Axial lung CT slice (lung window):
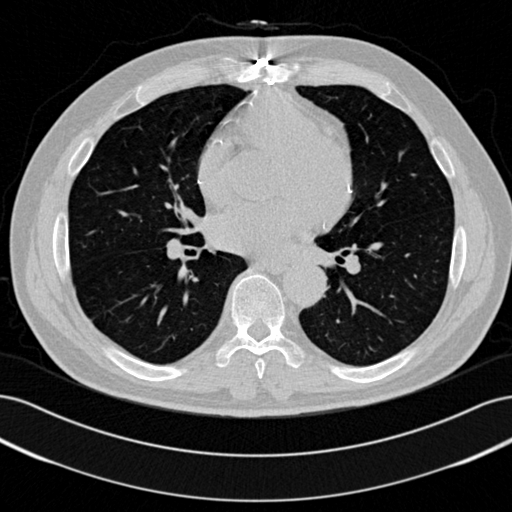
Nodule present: no